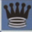
Piece: bQ